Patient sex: M
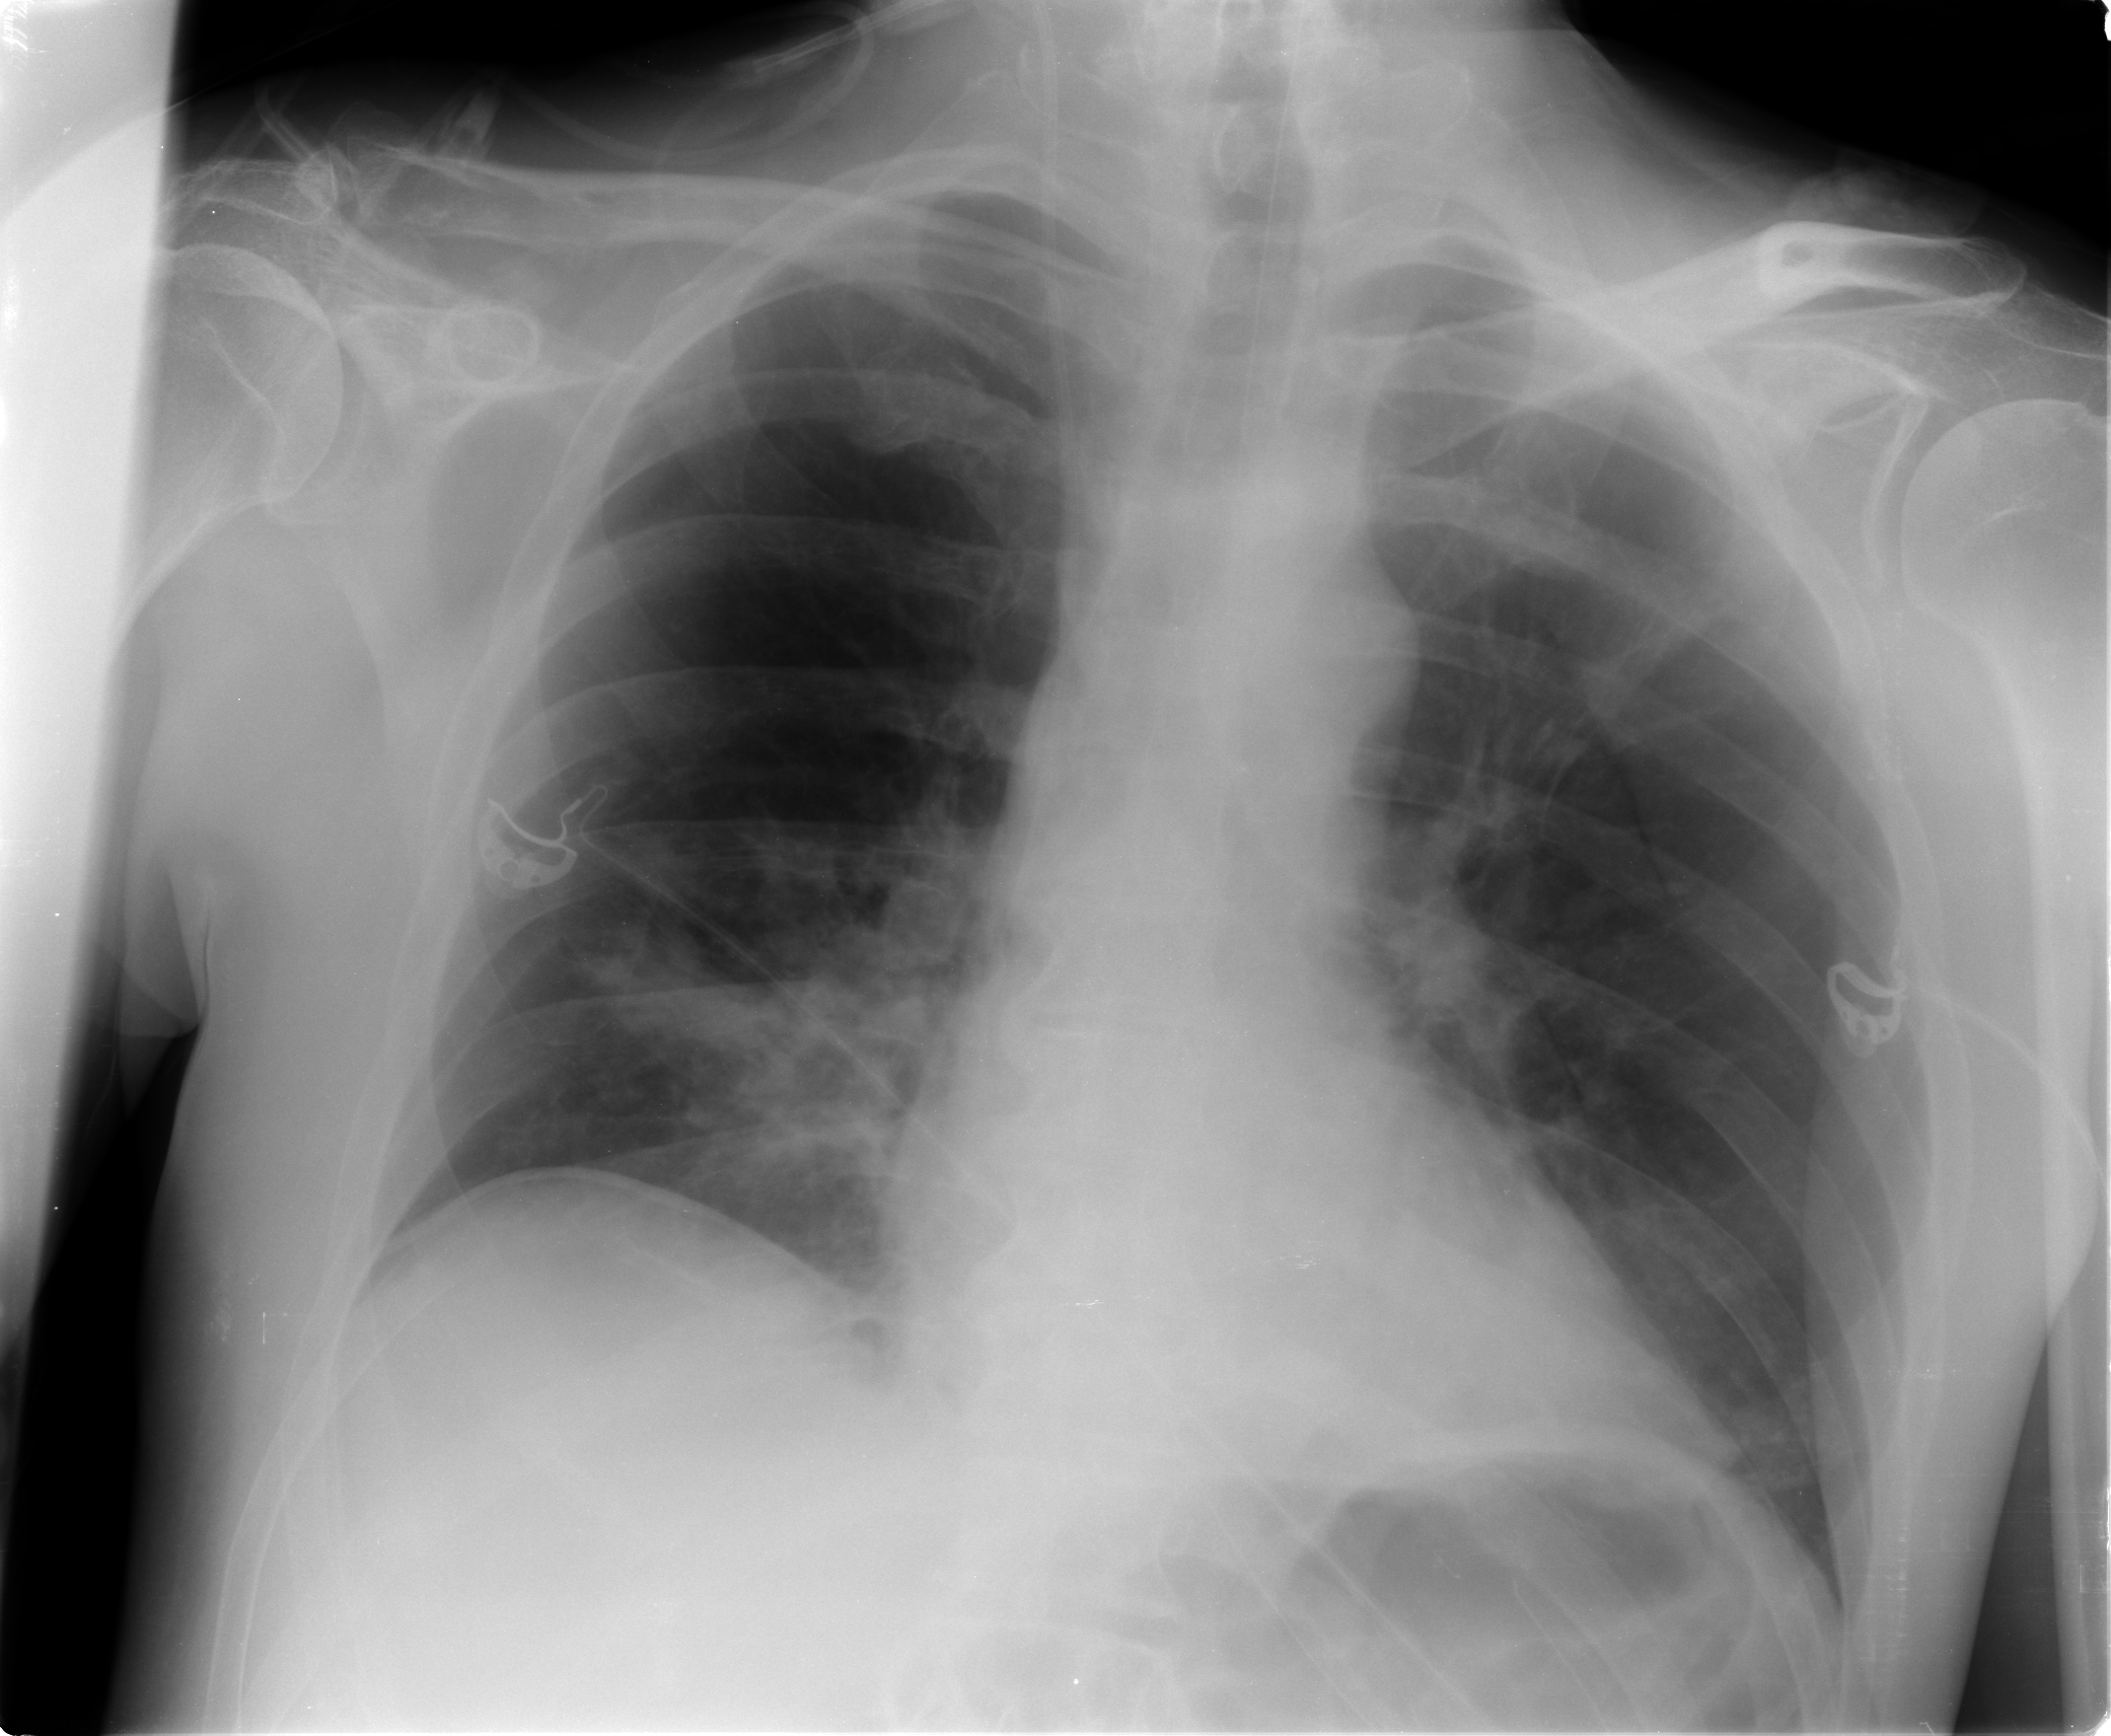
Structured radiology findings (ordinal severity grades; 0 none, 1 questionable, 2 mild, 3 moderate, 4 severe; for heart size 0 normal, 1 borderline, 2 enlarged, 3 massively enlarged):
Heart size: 0
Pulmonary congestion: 0
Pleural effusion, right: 0
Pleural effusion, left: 0
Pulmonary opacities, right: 2
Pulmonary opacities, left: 1
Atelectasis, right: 2
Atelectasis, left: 2